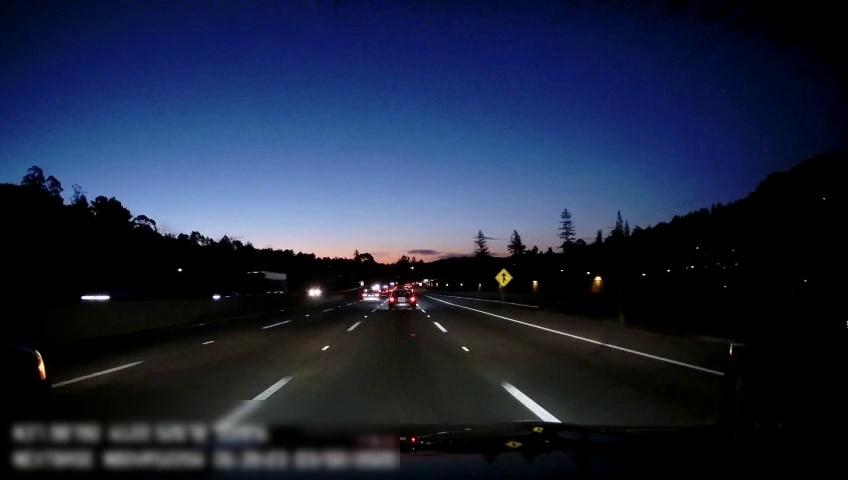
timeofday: Night
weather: Other
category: Drivable Space
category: Vehicles | Car
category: Vehicles | Truck
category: Vehicles | Car
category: Vehicles | SUV
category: Vehicles | SUV
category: Vehicles | Car
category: Vehicles | Bus
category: Vehicles | SUV
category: Vehicles | SUV
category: Lanes | Alternate Lane
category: Lanes | Alternate Lane
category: Lanes | Current Lane
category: Lanes | Current Lane
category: Lanes | Alternate Lane
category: Lanes | Alternate Lane
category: Traffic | Signs